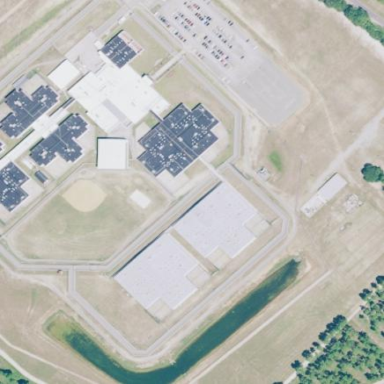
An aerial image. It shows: Prison.